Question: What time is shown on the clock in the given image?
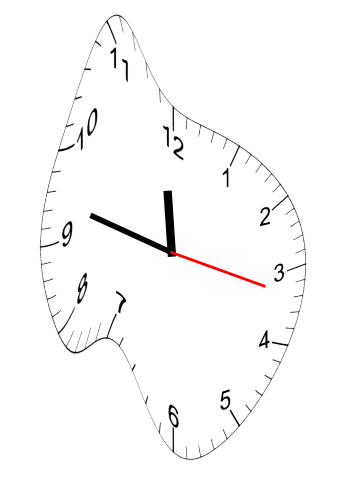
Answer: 11:47:17